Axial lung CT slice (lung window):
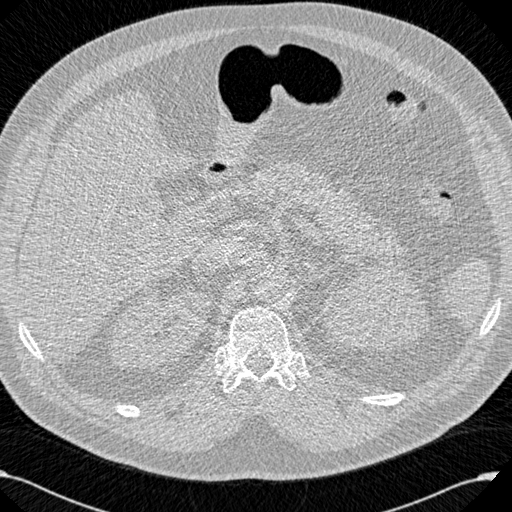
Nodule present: no